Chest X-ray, PA view. Patient: 58 years old, sex M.
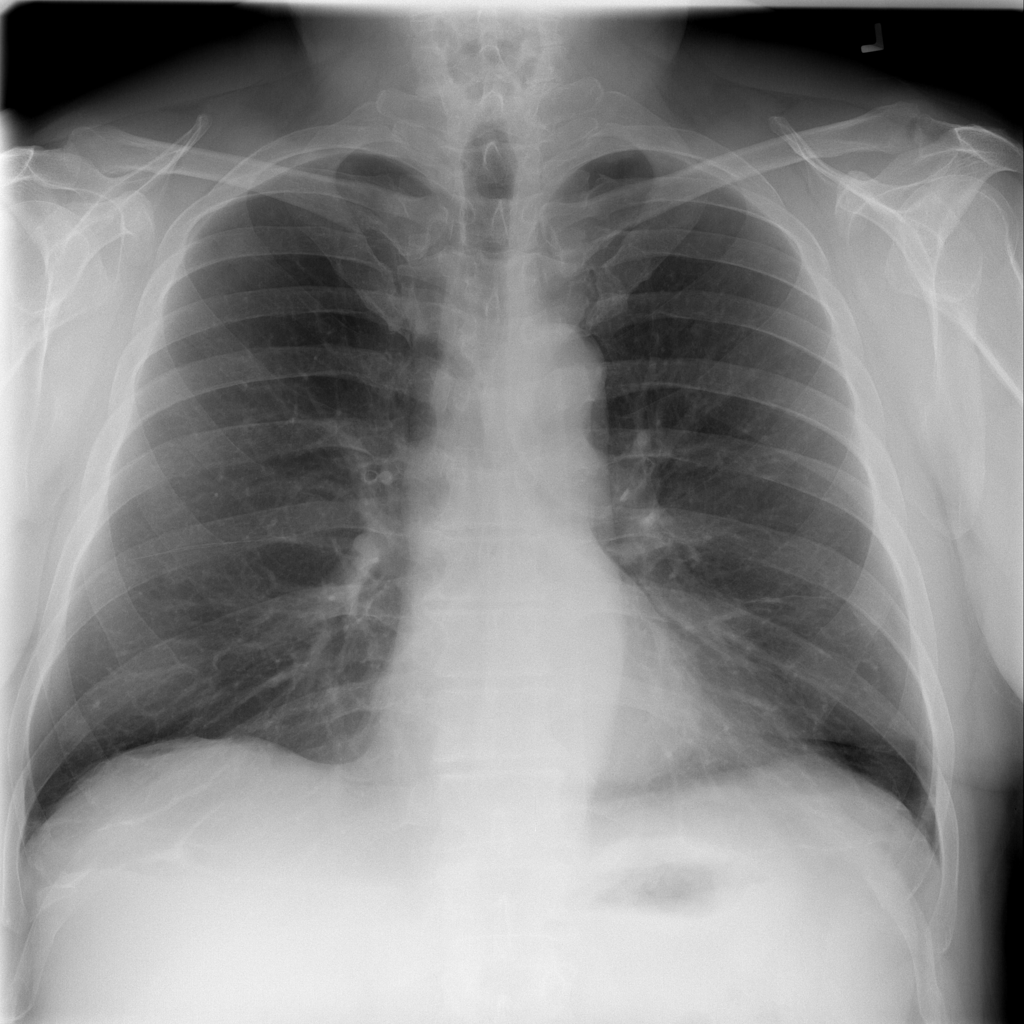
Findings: No Finding